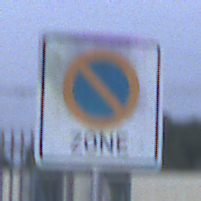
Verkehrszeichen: BeginnEingeschraenktesHalteverbotZone
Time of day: SunriseSunset
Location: Outdoor (Suburban)
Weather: PartlyCloudy
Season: NotSpecified
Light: Natural